Aerial crown-view tile of a tropical tree (Barro Colorado Island, Panama), acquired 20240611:
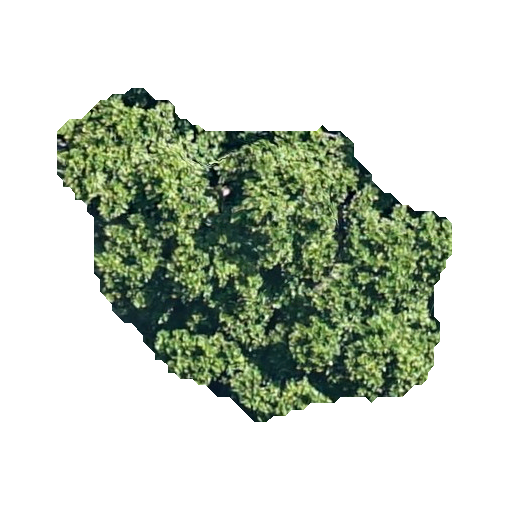
Species: Anacardium excelsum
GBIF accepted scientific name: Anacardium excelsum
Crown area: 135.048 m²